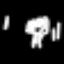
Label: fork